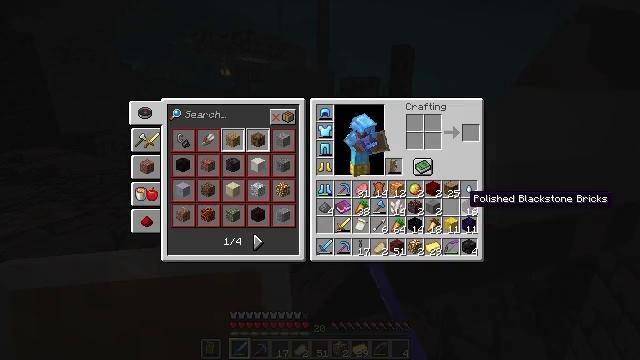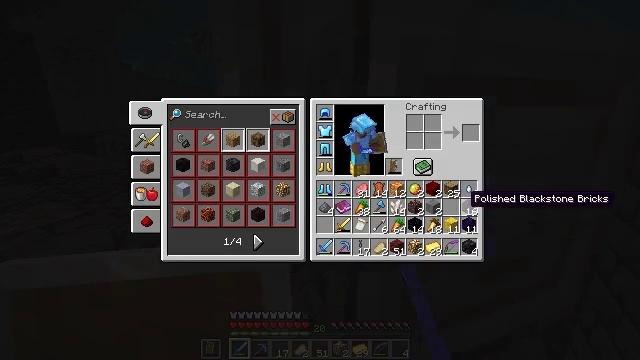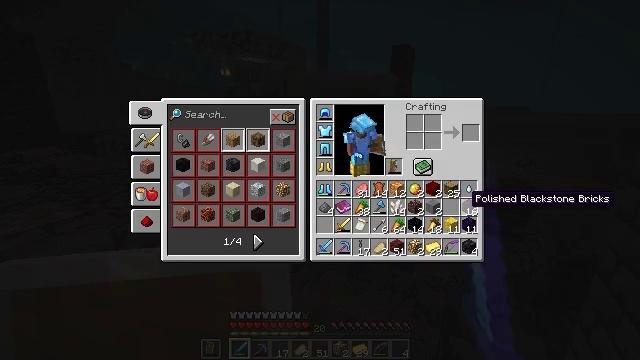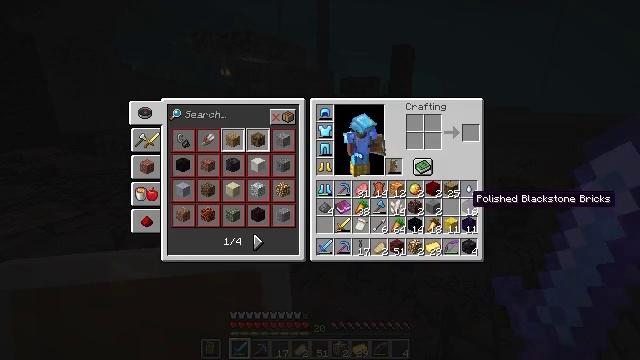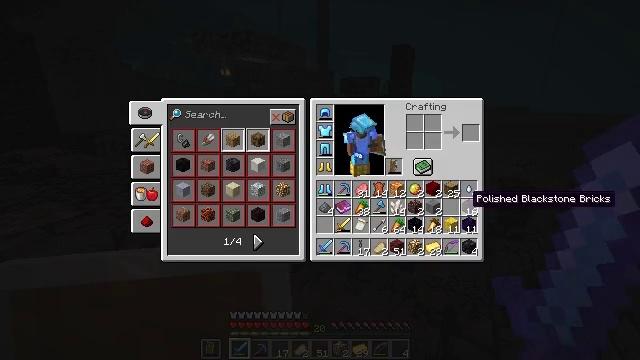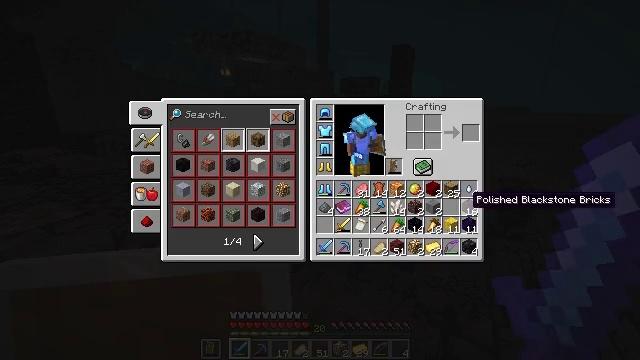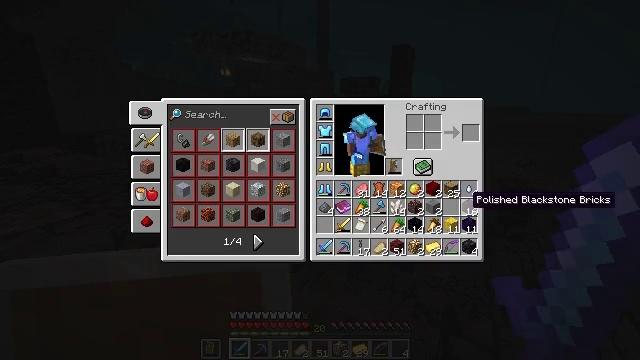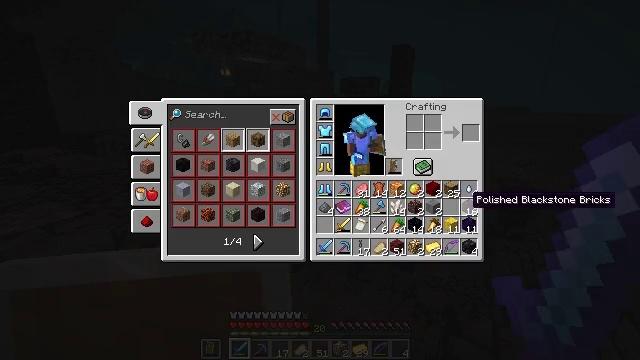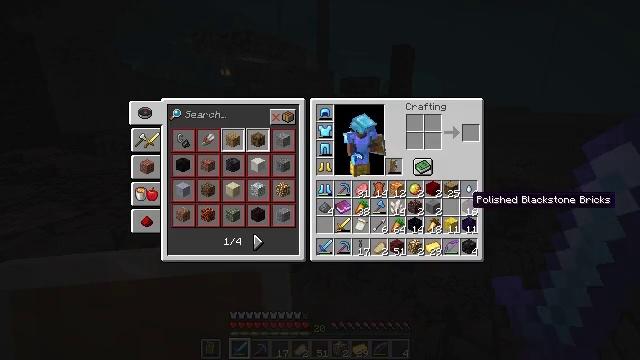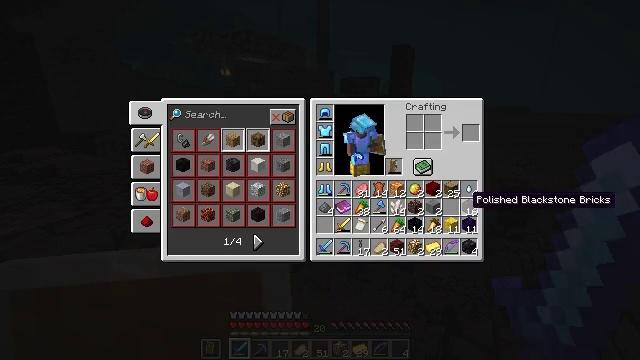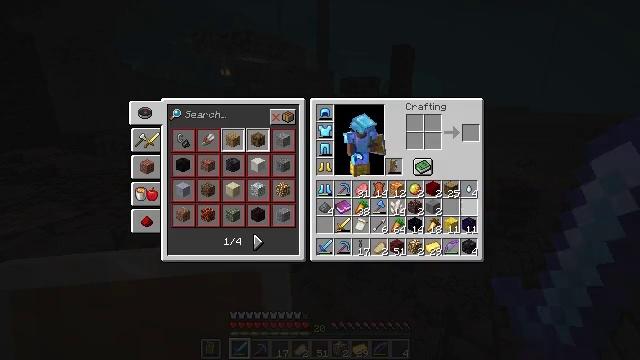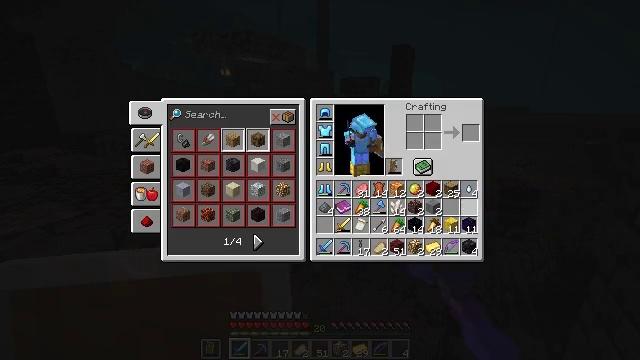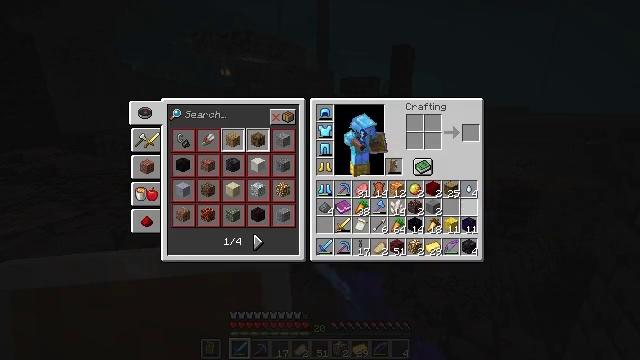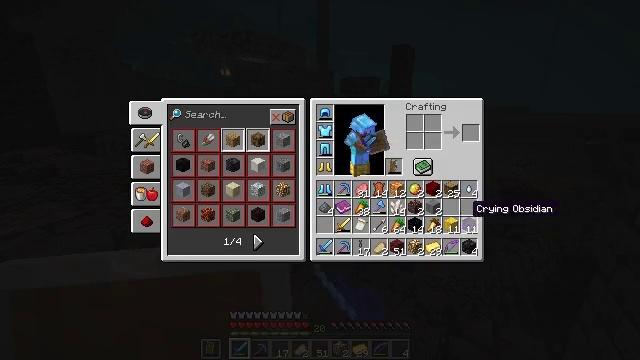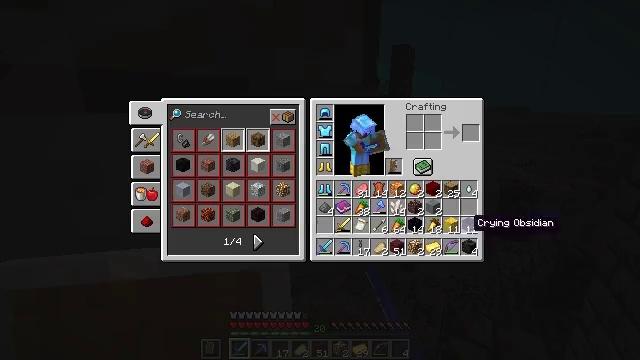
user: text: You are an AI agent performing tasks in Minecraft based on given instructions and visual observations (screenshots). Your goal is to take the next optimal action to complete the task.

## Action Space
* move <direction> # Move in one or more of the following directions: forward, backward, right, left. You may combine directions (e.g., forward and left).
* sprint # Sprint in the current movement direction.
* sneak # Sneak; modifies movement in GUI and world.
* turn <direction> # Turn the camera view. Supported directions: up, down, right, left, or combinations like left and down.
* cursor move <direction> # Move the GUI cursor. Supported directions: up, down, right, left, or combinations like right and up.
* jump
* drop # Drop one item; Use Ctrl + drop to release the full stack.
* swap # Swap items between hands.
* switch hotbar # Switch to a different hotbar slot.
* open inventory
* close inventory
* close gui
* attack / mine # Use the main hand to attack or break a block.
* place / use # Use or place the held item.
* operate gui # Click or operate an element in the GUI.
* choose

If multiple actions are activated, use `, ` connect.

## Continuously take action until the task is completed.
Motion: motion action
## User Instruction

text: Remove polished blackstone bricks from the inventory.
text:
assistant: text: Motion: sprint, open gui
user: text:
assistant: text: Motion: sprint
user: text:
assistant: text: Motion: sprint
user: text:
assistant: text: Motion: sprint
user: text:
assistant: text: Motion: sprint
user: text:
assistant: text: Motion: sprint
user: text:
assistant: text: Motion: sprint
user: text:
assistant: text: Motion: sprint
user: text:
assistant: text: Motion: sprint
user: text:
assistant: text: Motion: sprint, drop
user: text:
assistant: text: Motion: sprint, drop
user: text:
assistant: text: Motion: sprint, drop
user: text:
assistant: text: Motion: sprint, cursor move down
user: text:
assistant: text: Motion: sprint, cursor move down
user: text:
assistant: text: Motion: sprint